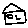
Label: house